Question: <URL>We used to have Service Fabric properly working previously, however, right now we cannot start the cluster and we get an immediate error. The cluster creation itself had errors.

When I check Service Fabric in C:\SFDevCluster I see
'''
Host Application: PowerShell.exe -WindowStyle Hidden -NonInteractive -ExecutionPolicy RemoteSigned -Command & 'C:\Program Files\Microsoft SDKs\Service Fabric\ClusterSetup\DevClusterSetup.ps1' -Auto -PathToClusterLogRoot C:\SFDevCluster\Log -SetupLogFileName DevClusterSetup.log -CreateOneNodeCluster
Transcript started, output file is C:\SFDevCluster\Log\DevClusterSetup.log
Performing Stop-Service on: FabricHostSvc . This may take a few minutes...
Create node configuration succeeded
Performing Start-Service on: FabricHostSvc . This may take a few minutes...
'''
When I check Service Fabric I see FabricDeployer-XXXXXX(longnumber).trace, which has the following content
'''
2019/09/09-09:06:06.239,Info,10844,FabricDeployer.FabricDeployer,Running deployer with Configure /fabricBinRoot:C:\Program Files\Microsoft Service Fabric\bin /fabricDataRoot:C:\SfDevCluster\Data /fabricLogRoot:C:\SFDevCluster\Log /cm:C:\Users\100659\AppData\Local\Temp\SEPC0T2R18-Server-ScaleMin.xml /oldClusterManifestString: /im: /instanceId: /targetVersion: /nodeName: /nodeTypeName: /runAsType: /runAsAccountName: /runAsPassword: /serviceStartupType:Manual /output: /currentVersion: /error: /bootstrapMSIPath: /machineName: /fabricPackageRoot: /jsonClusterConfigLocation: /enableCircularTraceSession:True /continueIfContainersFeatureNotInstalled: /skipDeleteData:
2019/09/09-09:06:06.241,Info,10844,ImageStoreClient.ManagedFileLock,Obtained writer lock for C:\SfDevCluster\Data\lock
2019/09/09-09:06:06.241,Info,10844,FabricDeployer.FabricDeployer,Executing Configure /fabricBinRoot:C:\Program Files\Microsoft Service Fabric\bin /fabricDataRoot:C:\SfDevCluster\Data /fabricLogRoot:C:\SFDevCluster\Log /cm:C:\Users\100659\AppData\Local\Temp\SEPC0T2R18-Server-ScaleMin.xml /oldClusterManifestString: /im: /instanceId: /targetVersion: /nodeName: /nodeTypeName: /runAsType: /runAsAccountName: /runAsPassword: /serviceStartupType:Manual /output: /currentVersion: /error: /bootstrapMSIPath: /machineName: /fabricPackageRoot: /jsonClusterConfigLocation: /enableCircularTraceSession:True /continueIfContainersFeatureNotInstalled: /skipDeleteData:
2019/09/09-09:06:06.249,Info,10844,FabricDeployer.FabricDeployer,Running operation System.Fabric.FabricDeployer.ConfigureOperation
2019/09/09-09:06:06.253,Info,10844,FabricDeployer.FabricDeployer,Creating FabricDataRoot C:\SfDevCluster\Data, if it doesn't exist on machine
2019/09/09-09:06:06.254,Info,10844,FabricDeployer.FabricDeployer,Creating FabricLogRoot C:\SFDevCluster\Log, if it doesn't exist on machine
2019/09/09-09:06:06.287,Info,10844,ImageBuilder.FabricDeployer,DnsService feature enabled : True.
2019/09/09-09:06:06.287,Info,10844,ImageBuilder.FabricDeployer,PartitionPrefix setting overriden in DnsService section, Overriden Value: --.
2019/09/09-09:06:06.287,Info,10844,ImageBuilder.FabricDeployer,PartitionSuffix setting overriden in DnsService section, Overriden Value: .
2019/09/09-09:06:06.287,Warning,10844,ImageBuilder.FabricDeployer,Current profile will be disabled by default for firewall rule
2019/09/09-09:06:06.297,Info,10844,FabricDeployer.FabricDeployer,Setting FabricDataRoot to C:\SfDevCluster\Data on machine
2019/09/09-09:06:06.297,Info,10844,FabricDeployer.FabricDeployer,Setting FabricLogRoot to C:\SFDevCluster\Log on machine
2019/09/09-09:06:06.297,Info,10844,FabricDeployer.FabricDeployer,Setting EnableCircularTraceSession to True on machine
2019/09/09-09:06:06.297,Info,10844,FabricDeployer.FabricDeployer,Setting EnableUnsupportedPreviewFeatures to False on machine
2019/09/09-09:06:06.297,Info,10844,FabricDeployer.FabricDeployer,Setting IsSFVolumeDiskServiceEnabled to False on machine
2019/09/09-09:06:06.298,Info,10844,FabricDeployer.FabricDeployer,Setup section, parameter FabricDataRoot, has value C:\SfDevCluster\Data
2019/09/09-09:06:06.298,Info,10844,FabricDeployer.FabricDeployer,Setup section, parameter FabricLogRoot, has value C:\SFDevCluster\Log
2019/09/09-09:06:06.298,Info,10844,FabricDeployer.FabricDeployer,Setup section, parameter ServiceRunAsAccountName, has value
2019/09/09-09:06:06.298,Info,10844,FabricDeployer.FabricDeployer,Setup section, parameter ServiceRunAsPassword, has value
2019/09/09-09:06:06.298,Info,10844,FabricDeployer.FabricDeployer,Setup section, parameter SkipFirewallConfiguration, has value true
2019/09/09-09:06:06.298,Info,10844,FabricDeployer.FabricDeployer,Setup section, parameter ServiceStartupType, has value
2019/09/09-09:06:06.298,Info,10844,FabricDeployer.FabricDeployer,Setup section, parameter ContainerNetworkName, has value
2019/09/09-09:06:06.298,Info,10844,FabricDeployer.FabricDeployer,Setup section, parameter ContainerNetworkSetup, has value
2019/09/09-09:06:06.298,Info,10844,FabricDeployer.FabricDeployer,Setup section, parameter SkipContainerNetworkResetOnReboot, has value
2019/09/09-09:06:06.298,Info,10844,FabricDeployer.FabricDeployer,Setup section, parameter SkipIsolatedNetworkResetOnReboot, has value
2019/09/09-09:06:06.298,Info,10844,FabricDeployer.FabricDeployer,Setup section, parameter IsolatedNetworkName, has value
2019/09/09-09:06:06.298,Info,10844,FabricDeployer.FabricDeployer,Setup section, parameter IsolatedNetworkSetup, has value
2019/09/09-09:06:06.298,Info,10844,FabricDeployer.FabricDeployer,Setup section, parameter IsolatedNetworkInterfaceName, has value
2019/09/09-09:06:06.299,Info,10844,FabricDeployer.FabricDeployer,Setup section, parameter EnableCircularTraceSession, has value true
2019/09/09-09:06:06.299,Info,10844,FabricDeployer.FabricDeployer,Setup section, parameter ContainerDnsSetup, has value
2019/09/09-09:06:06.299,Info,10844,FabricDeployer.FabricDeployer,Setup section, parameter: ContainerDnsSetup, value: <null>, interpreted value: Allow
2019/09/09-09:06:06.299,Info,10844,FabricDeployer.FabricDeployer,Setup section, parameter EnableUnsupportedPreviewFeatures, has value
2019/09/09-09:06:06.299,Info,10844,FabricDeployer.FabricDeployer,Setup section, parameter IsSFVolumeDiskServiceEnabled, has value
2019/09/09-09:06:06.299,Info,10844,FabricDeployer.FabricDeployer,Setup section, parameter SfCnsNetworkPluginCnsUrlPort, has value
2019/09/09-09:06:06.299,Info,10844,FabricDeployer.FabricDeployer,Setup section, parameter SfCnsNetworkPluginCnmUrlPort, has value
2019/09/09-09:06:06.299,Info,10844,FabricDeployer.FabricDeployer,Setup section, parameter IsolatedNetworkPluginParams, has value
2019/09/09-09:06:06.299,Info,10844,FabricDeployer.FabricDeployer,Setup section, parameter UseContainerServiceArguments, has value
2019/09/09-09:06:06.299,Info,10844,FabricDeployer.FabricDeployer,Setup section, parameter ContainerServiceArguments, has value
2019/09/09-09:06:06.299,Info,10844,FabricDeployer.FabricDeployer,Setup section, parameter EnableContainerServiceDebugMode, has value
2019/09/09-09:06:06.299,Info,10844,FabricDeployer.FabricDeployer,Setup section, parameter DisableContainers, has value
2019/09/09-09:06:06.299,Info,10844,FabricDeployer.FabricDeployer,Copying ClusterManifest to C:\SfDevCluster\Data\clusterManifest.xml
2019/09/09-09:06:06.308,Info,10844,FabricDeployer.FabricDeployer,Set Service Fabric Host Service to start up type to Manual
2019/09/09-09:06:06.310,Info,10844,FabricDeployer.FabricDeployer,TargetInformationFileName is C:\SfDevCluster\Data\TargetInformation.xml
2019/09/09-09:06:06.317,Info,10844,FabricDeployer.FabricDeployer,Target information file C:\SfDevCluster\Data\TargetInformation.xml written on machine:
2019/09/09-09:06:06.323,Info,10844,FabricDeployer.FabricDeployer,Host Settings file generated at C:\SfDevCluster\Data\FabricHostSettings.xml
2019/09/09-09:06:06.327,Info,10844,ImageStoreClient.ManagedFileLock,Released writer lock on C:\SfDevCluster\Data\lock
'''
One interesting line from the previous is:
'''
2019/09/09-09:06:06.287,Warning,10844,ImageBuilder.FabricDeployer,Current profile will be disabled by default for firewall rule
'''
Which made me feel there could be some firewall rules blocking me, but I could not decide exactly what is goining on.
I had a look in Windows Event Viewer I see the following Service Fabric related events from different areas:
<URL>
<URL>
Also when I look under (Applications & Services Log ==> Microsoft-Service Fabric ==> Admin) I see the following:
FileChangeMonitor failed with E_ACCESSDENIED
FileChangeMonitor failed file C:\SfDevCluster
\Data\FabricHostSettings.xml with ErrorCode E_ACCESSDENIED.
GetFileAttributesEx failed with the following error 5
Unable to stop FabricHostSvc service because
System.InvalidOperationException: Cannot stop FabricHostSvc service on computer '.'. ---> System.ComponentModel.Win32Exception: The service has not been started
--- End of inner exception stack trace ---
at System.ServiceProcess.ServiceController.Stop()
at System.Fabric.FabricDeployer.FabricDeployerServiceController.Stop(String serviceName, String machineName)
Unable to start fabric host service because System.InvalidOperationException: Cannot start service FabricHostSvc on computer '.'. ---> System.ComponentModel.Win32Exception: The service did not respond to the start or control request in a timely fashion
--- End of inner exception stack trace ---
at System.ServiceProcess.ServiceController.Start(String[] args)
at System.Fabric.FabricDeployer.FabricDeployerServiceController.StartHostSvc(String machineName)
Error occurred while cleaning up isolated network setup exception System.ArgumentNullException: Value cannot be null.
Parameter name: format
at System.String.FormatHelper(IFormatProvider provider, String format, ParamsArray args)
at System.Fabric.FabricDeployer.RemoveOperation.RemoveNetworks(DeploymentParameters parameters)
ParseConfigSettings: ErrorCode=E_FAIL, FileName=C:\SfDevCluster\Data\FabricHostSettings.xml
CreateFileW failed: file=\?\C:\SfDevCluster\Data\FabricHostSettings.xml error=32
We have tried all the following solutions but non worked:
- - - - - -
Most of the above attempts are from this issue in Github: <URL>
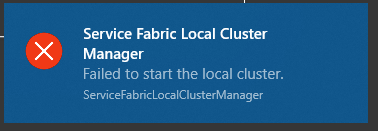
Answer: I got it to work
I opened the command line on the directory: %programfiles%\Microsoft Service Fabricin
I tried to run Service Fabric executable FabricHost.exe -c
When I attempted to run Service Fabric executable it was failing due to a corrupted DLL in OS (most likely due to group policy updates from my company), I got that corrupted DLL, I also used the TestConfiguration script and it works now.
To read more on test configuration script go to (Validate environment using TestConfiguration script) in <URL>.
Another reference to the issue where I got the hint: <URL>